Question: The issue seems straight forward. I have a database (test) and a collection called (users) so I run the command:
'''
mongoexport -d test -c users -o output.json
'''
However I get the below error:

As per what I have figured out till now over the internet, this may have something to do with the file path but I am unsure as how to amend this as I never mess with PATH variable due to a bad experience...
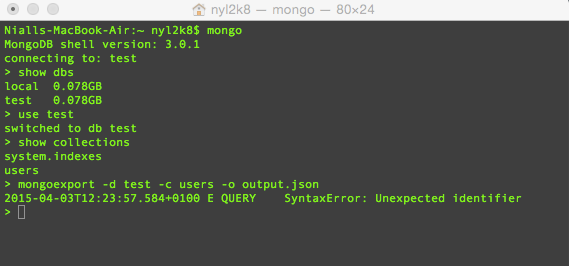
Answer: You don't run mongoexport from the mongo shell, you have to run it from the OS shell (same as you run mongo)